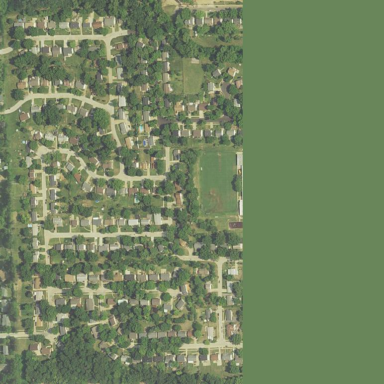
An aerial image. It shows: This residential area consists of single-family homes.